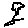
Label: tree